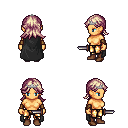
a pixel art fantasy rpg character, female body template, human, tanned skin, black cape, gold greaves, white blonde loose hair, silver tiara, leather bracers, brown shoes, dagger, four views (front, back, left, right), 2x2 character sprite sheet, small pixel art, hard edges, no anti-aliasing